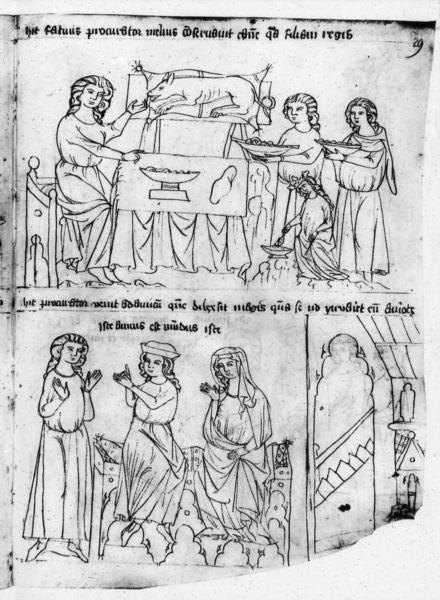
Titel: Krumauer Bildcodex
Institution: Wien, Österreichische Nationalbibliothek
Schlagwörter: männer, stuhl, tisch, haus, tier, gespräch, tischtuch, krone, schalen, schrift, treppe, kissen, stufen, schwein, mahl, buchseite, buchmalerei, grill, gastgeber, gadtgeber